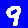
Digit: 9